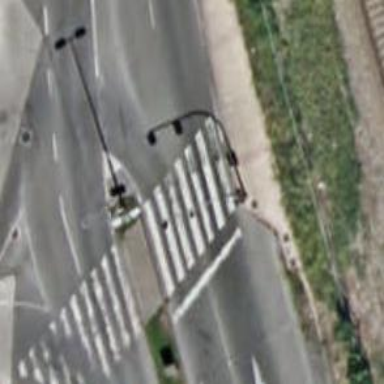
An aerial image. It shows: Road crossing with traffic signals.